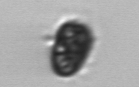
Label: Mesodinium